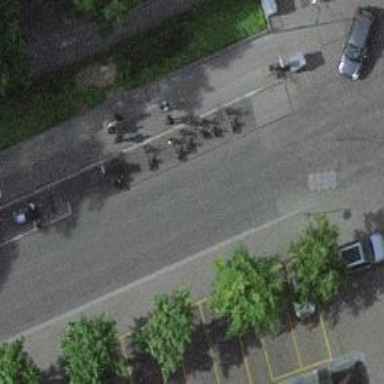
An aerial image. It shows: Bicycle rental service.